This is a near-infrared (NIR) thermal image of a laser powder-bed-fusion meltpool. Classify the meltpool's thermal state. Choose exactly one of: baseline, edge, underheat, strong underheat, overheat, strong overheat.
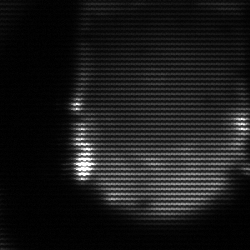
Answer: edge